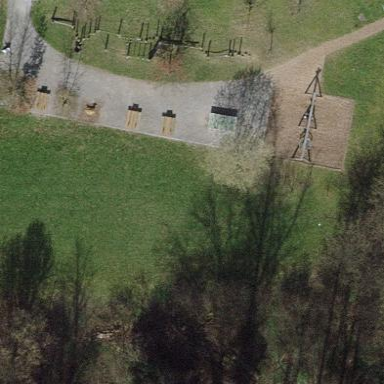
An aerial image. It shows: Playground area for leisure activities on the land.